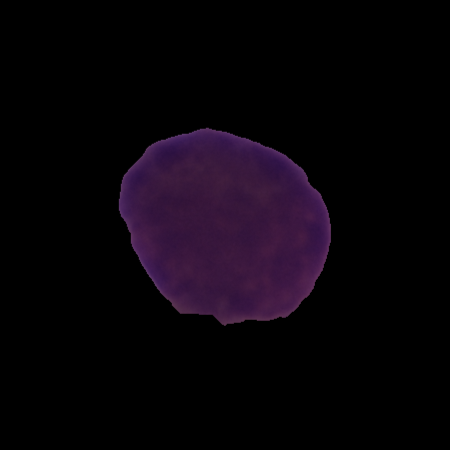
Label: healthy